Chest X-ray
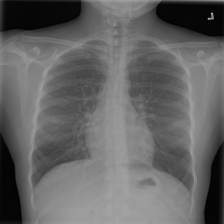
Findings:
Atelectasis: negative
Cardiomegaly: negative
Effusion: negative
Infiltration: positive
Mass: negative
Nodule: negative
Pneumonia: negative
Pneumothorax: negative
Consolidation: negative
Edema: negative
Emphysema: negative
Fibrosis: negative
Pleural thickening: negative
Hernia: negative